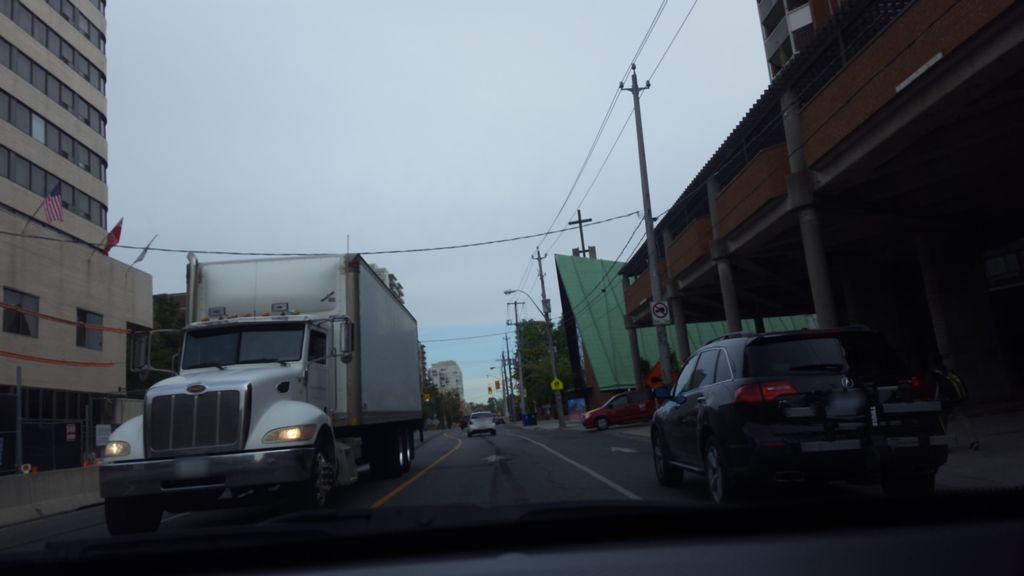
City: toronto